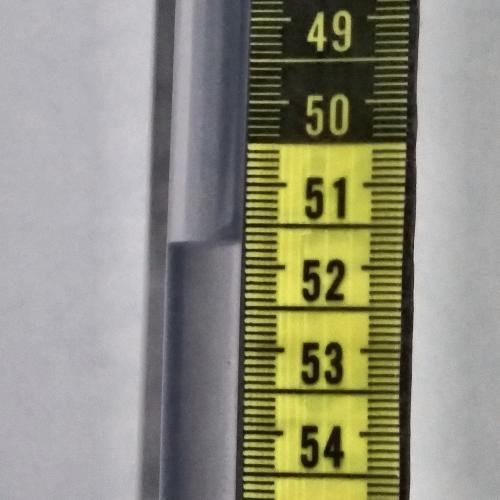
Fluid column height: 51.7 cm